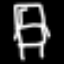
Label: chair